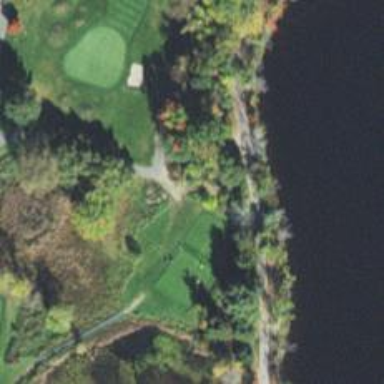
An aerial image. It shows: Path used for both walking and golf.